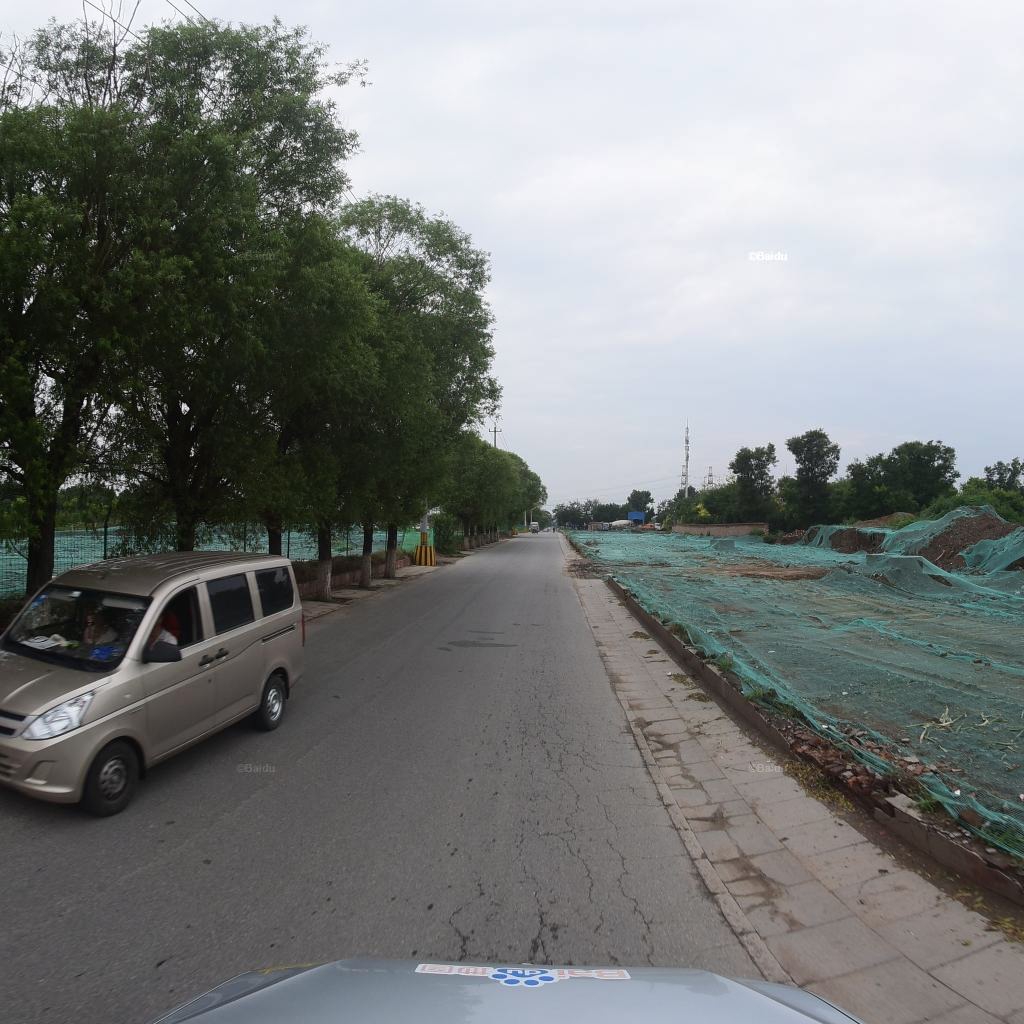
Region: Fengtai
Road damage annotations: alligator crack